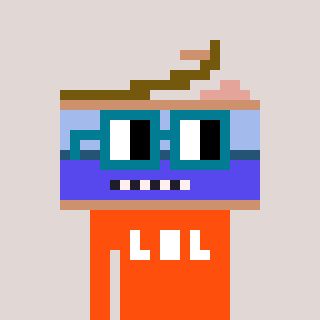
a pixel art character with square dark green glasses, a canned ham-shaped head and a orange-colored body on a warm background